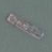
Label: civil